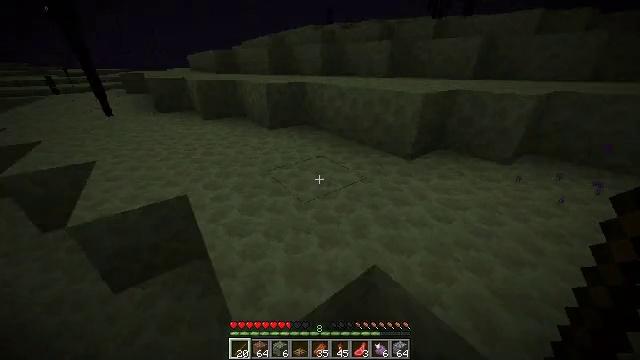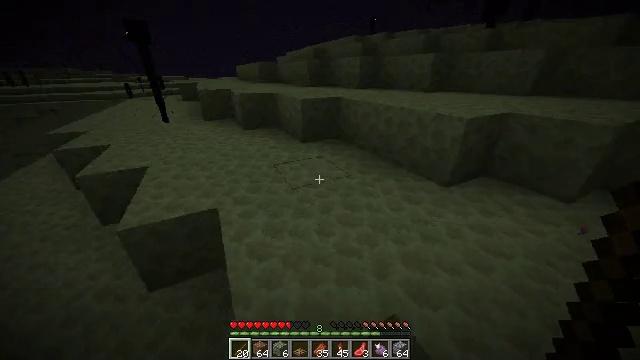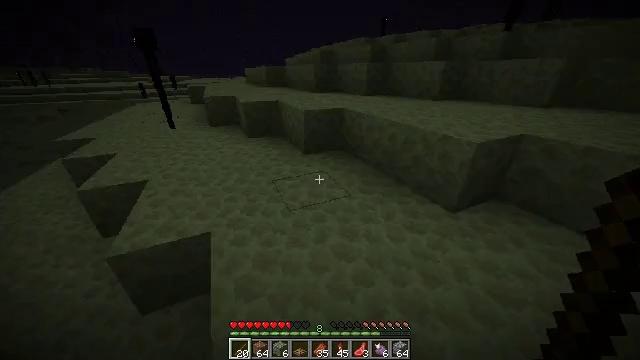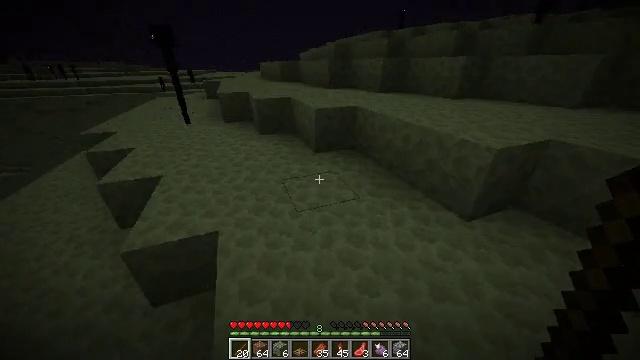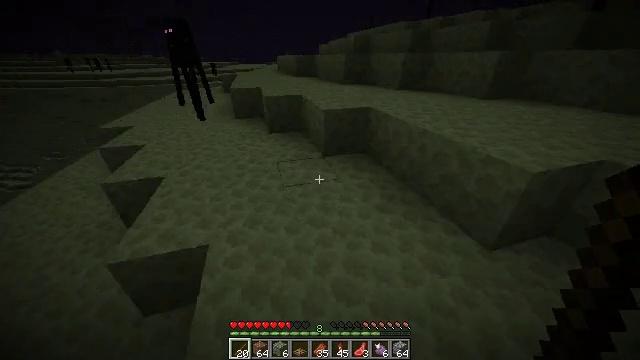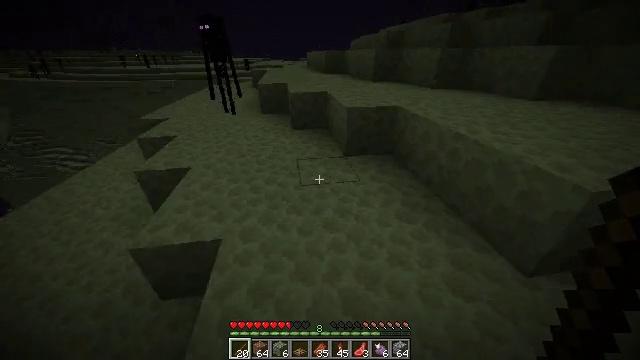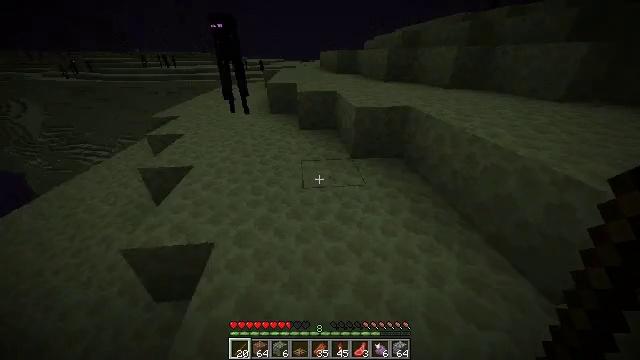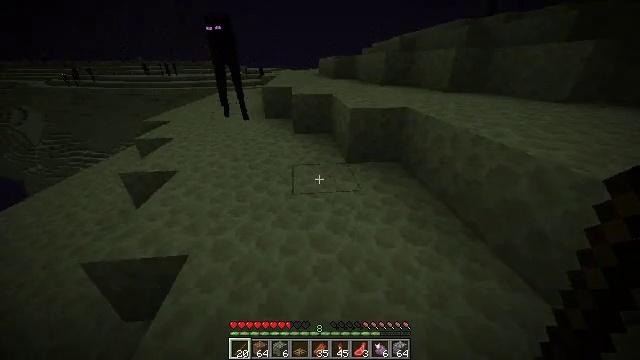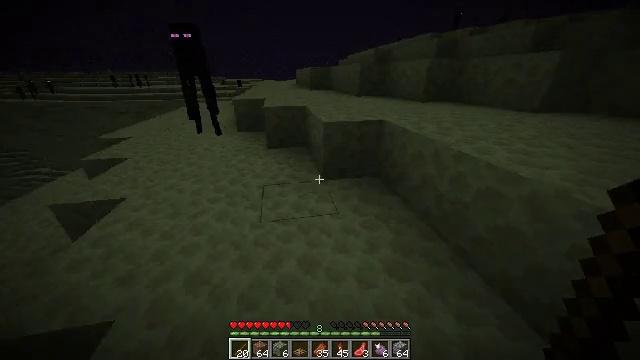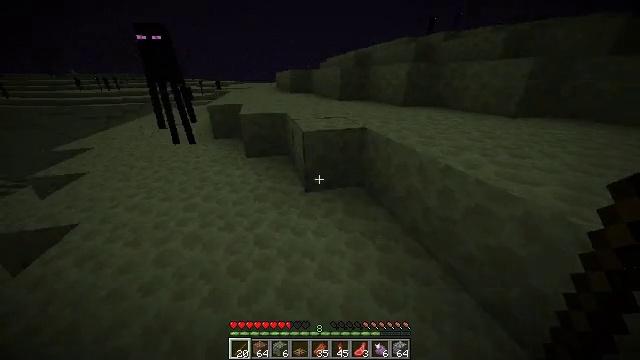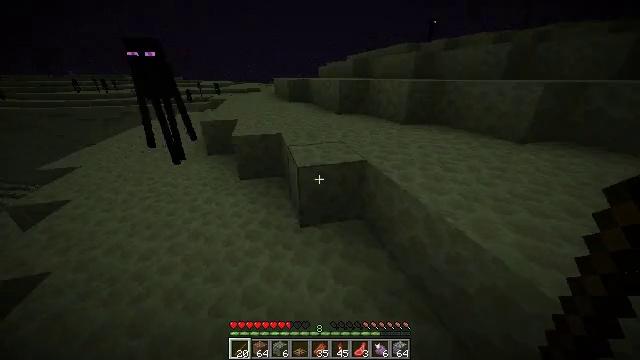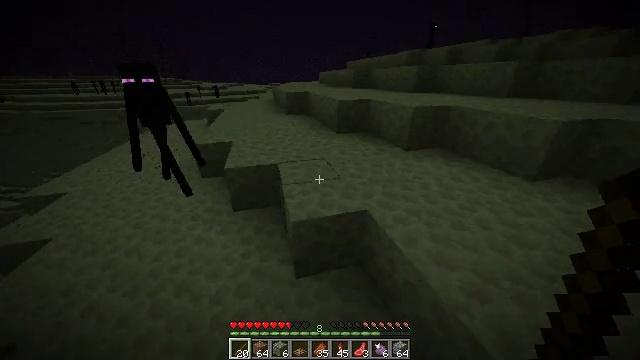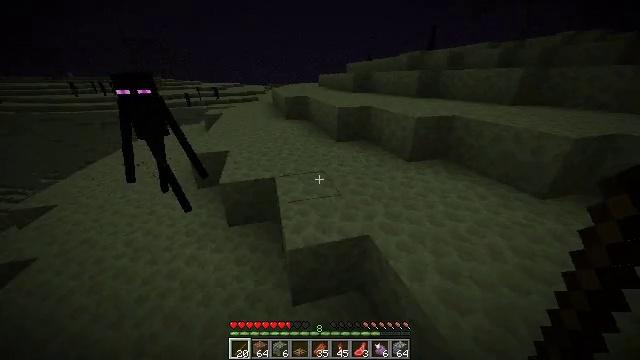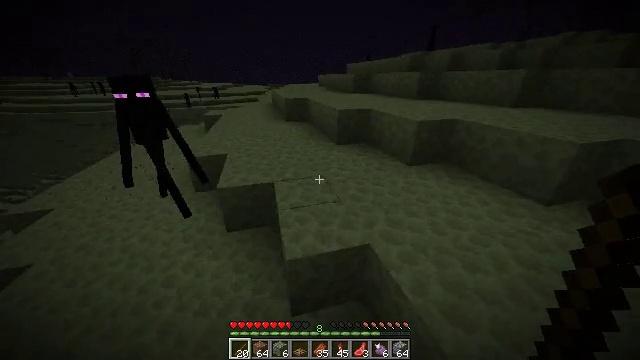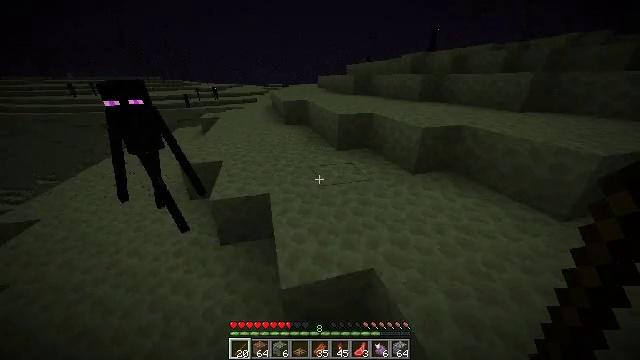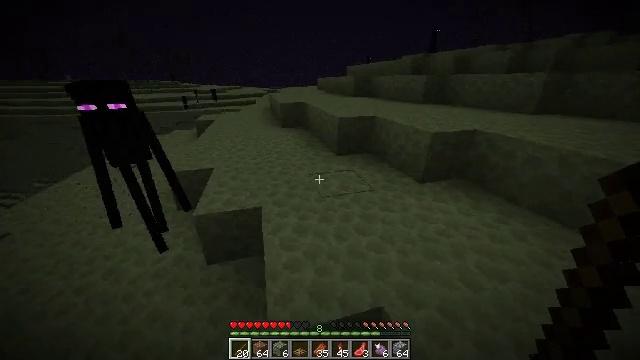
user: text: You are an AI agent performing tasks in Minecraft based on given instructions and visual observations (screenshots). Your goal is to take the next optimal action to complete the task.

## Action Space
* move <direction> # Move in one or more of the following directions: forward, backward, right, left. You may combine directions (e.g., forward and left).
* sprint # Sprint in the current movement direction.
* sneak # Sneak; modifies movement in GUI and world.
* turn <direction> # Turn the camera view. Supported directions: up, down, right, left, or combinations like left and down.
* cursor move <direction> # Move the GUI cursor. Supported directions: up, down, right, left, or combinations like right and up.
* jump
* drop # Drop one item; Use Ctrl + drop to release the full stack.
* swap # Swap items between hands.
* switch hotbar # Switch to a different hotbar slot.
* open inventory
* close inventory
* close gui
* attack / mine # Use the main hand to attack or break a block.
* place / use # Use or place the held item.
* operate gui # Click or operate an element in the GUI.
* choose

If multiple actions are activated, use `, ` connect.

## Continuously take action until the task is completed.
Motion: motion action
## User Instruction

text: Drop a mutton.
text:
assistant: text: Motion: move forward, sprint, turn left and up, jump
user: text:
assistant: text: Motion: move forward, sprint, turn left, jump
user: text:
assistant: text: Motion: move forward, sprint, turn left and down, jump
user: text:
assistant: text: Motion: move forward, sprint, turn left and down, jump
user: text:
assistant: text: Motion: move forward, sprint, turn left, jump
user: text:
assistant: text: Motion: move forward, sprint, turn left, jump
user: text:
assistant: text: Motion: move forward, sprint, turn up, jump
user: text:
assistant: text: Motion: move forward, sprint, turn right and up, jump
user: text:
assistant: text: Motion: move forward, sprint, turn right, jump
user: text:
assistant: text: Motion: move forward, sprint, jump
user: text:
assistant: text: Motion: move forward, sprint, jump
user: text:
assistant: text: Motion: move forward, sprint, jump
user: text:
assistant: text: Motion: move forward, sprint, jump
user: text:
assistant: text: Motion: move forward, sprint, jump
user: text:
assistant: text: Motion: move forward, sprint, jump
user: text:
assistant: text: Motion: move forward, sprint, turn up, jump
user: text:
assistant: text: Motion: move forward, sprint, jump
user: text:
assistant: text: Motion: move forward, sprint, jump
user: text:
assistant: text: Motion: move forward, sprint, jump
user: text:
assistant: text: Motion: move forward, sprint, jump
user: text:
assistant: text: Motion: move forward, sprint, jump
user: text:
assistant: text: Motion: move forward, sprint, jump
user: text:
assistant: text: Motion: move forward, sprint, turn left, jump
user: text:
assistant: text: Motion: move forward, sprint, turn left, jump
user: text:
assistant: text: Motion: move forward, sprint, jump
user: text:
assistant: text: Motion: move forward, sprint, jump
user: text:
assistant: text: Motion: move forward, sprint, turn right and up, jump
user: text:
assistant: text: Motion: move forward, sprint, jump
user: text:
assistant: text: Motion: move forward, sprint
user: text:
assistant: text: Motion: move forward, sprint, turn right